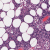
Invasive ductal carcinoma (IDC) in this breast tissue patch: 0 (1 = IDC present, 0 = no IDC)